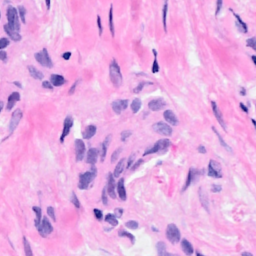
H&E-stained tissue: Breast